Question: I am trying to use the default Theme.holo button drawable for Android but I cannot find the standard one that's used whenever you create a button. I have tried checking everywhere in the sdk\platformsndroid-19\data
es\ but to no avail. Any help searching for it would be appreciated. Thanks in advance!
It looks like the one on the left here, but is mildy transparent.:

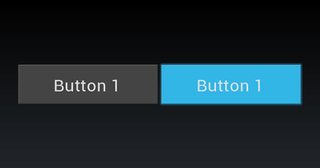
Answer: The drawables for your theme are located in:
'''
platforms/android-*/data/res/drawable-*
'''